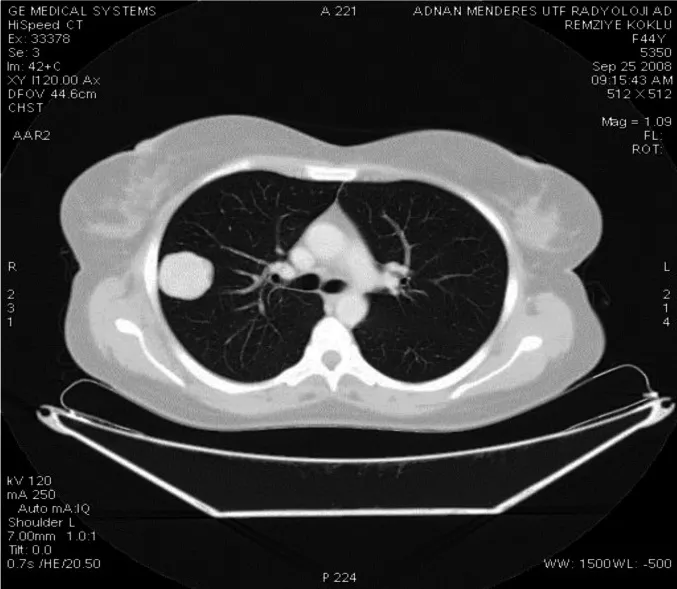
In CT parenchyma window in right lung upper lobe apical segment, a solid peripheral subpleural situated nodule which is 37 mm in diameter and has a homogeneous formation showing umbilication in lobule with a contour-good bordered medial part.
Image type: radiology (ct)